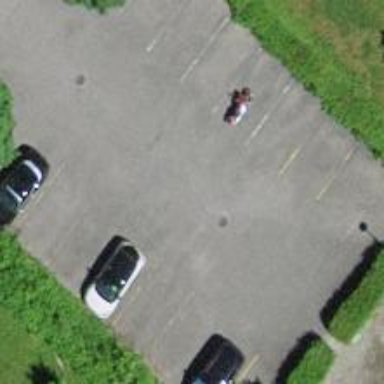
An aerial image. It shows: Parking area with surface.